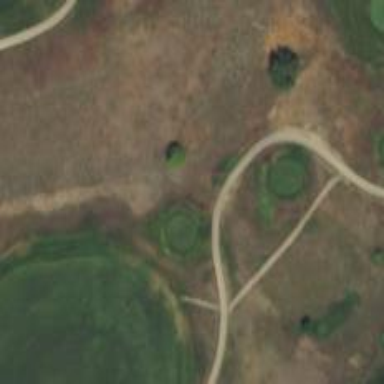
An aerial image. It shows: Track that is also known as Golf Cart path.